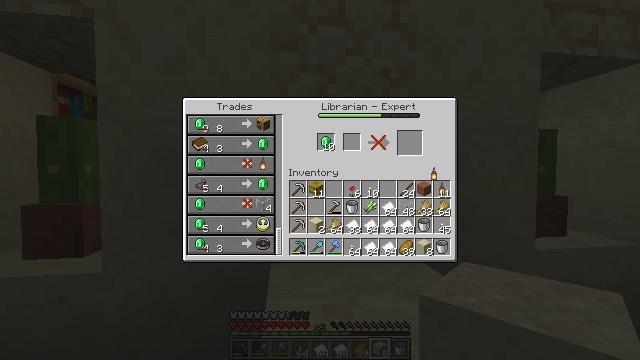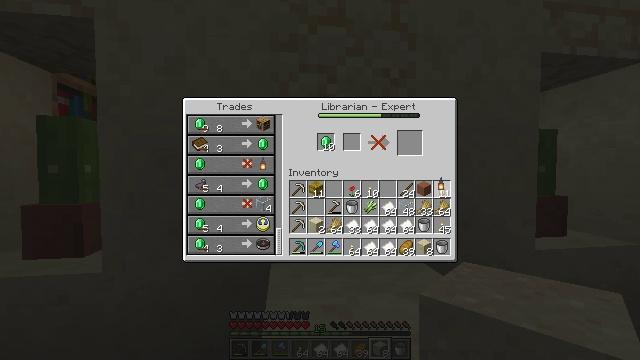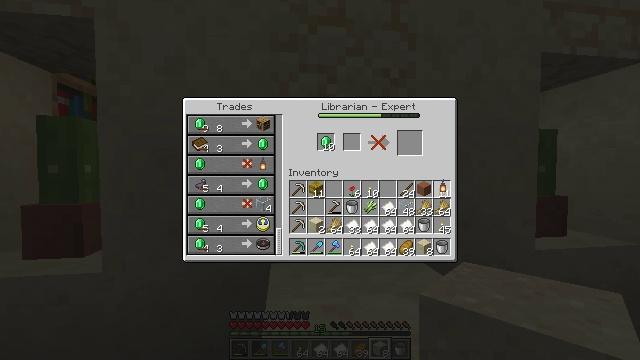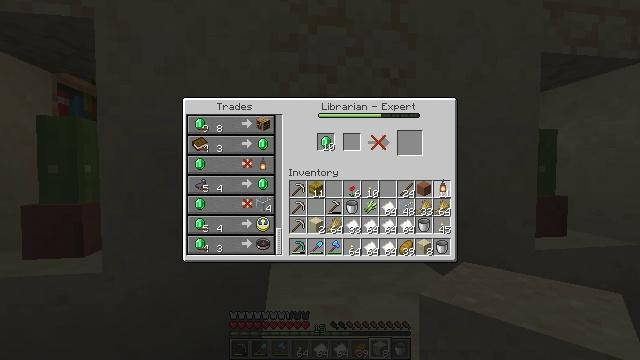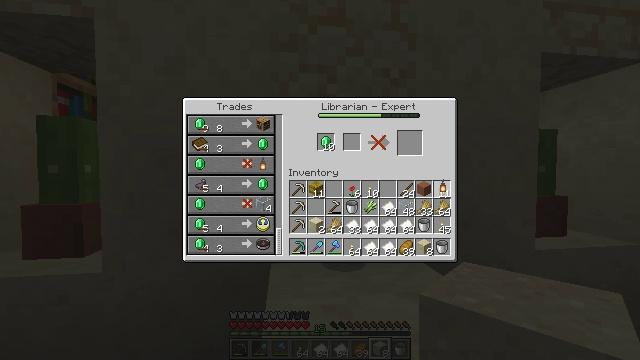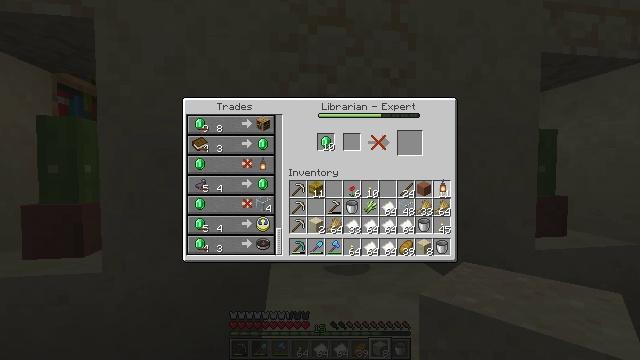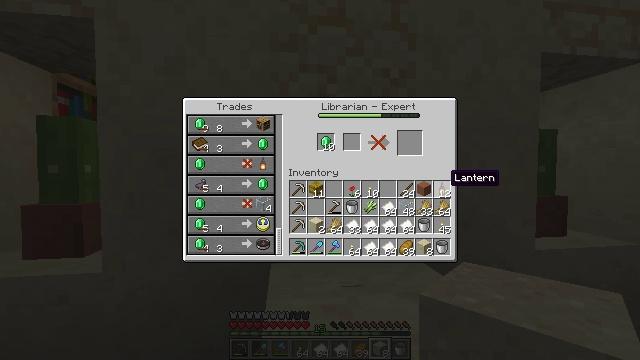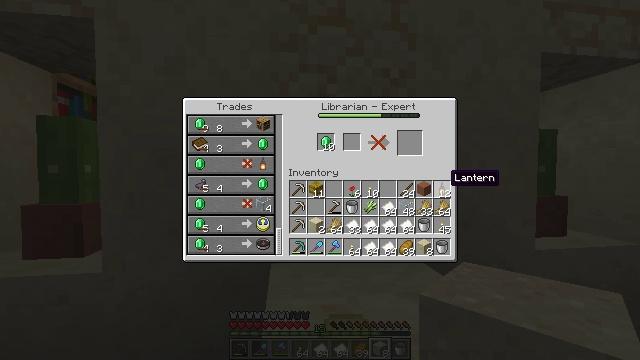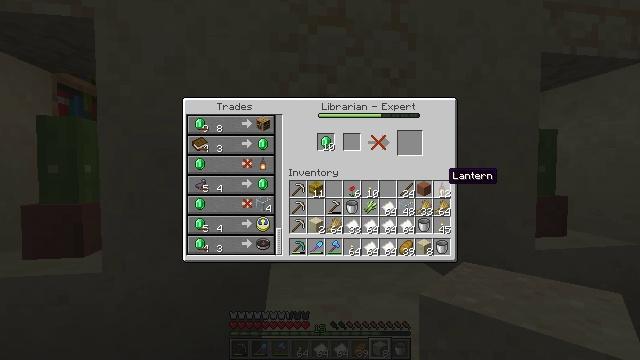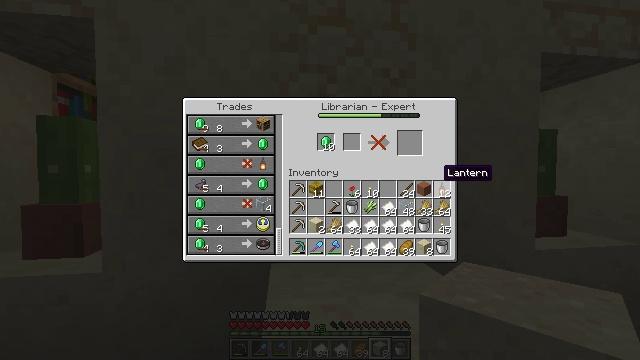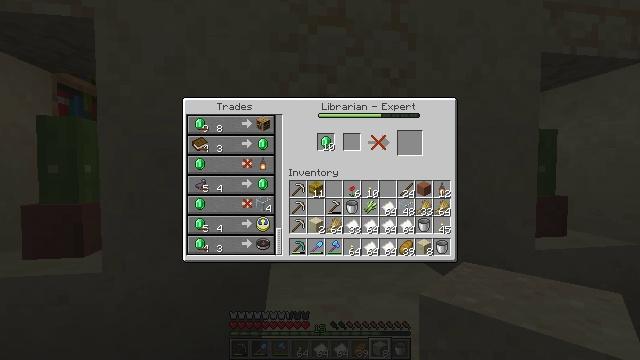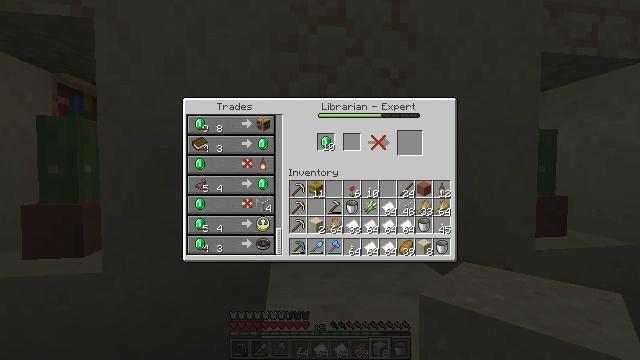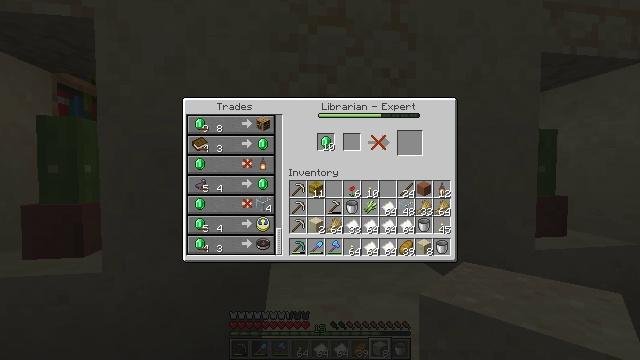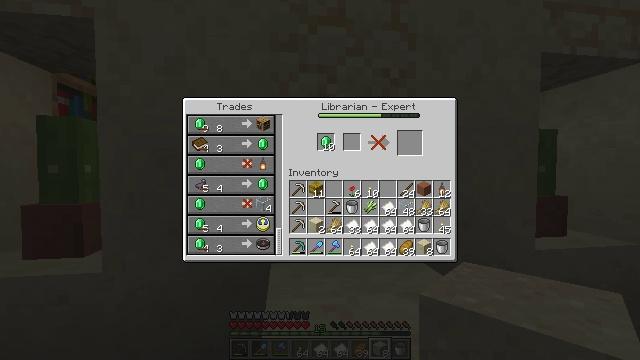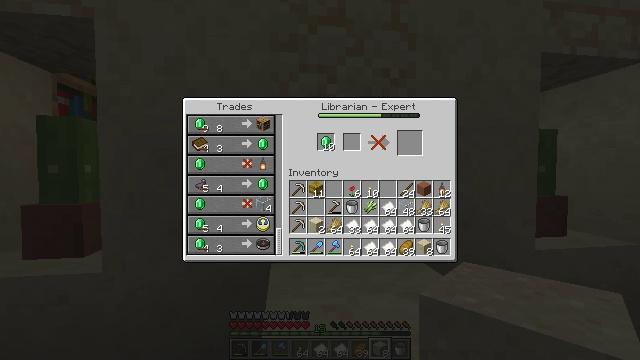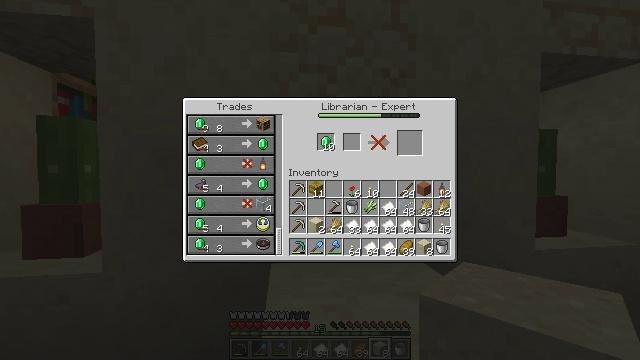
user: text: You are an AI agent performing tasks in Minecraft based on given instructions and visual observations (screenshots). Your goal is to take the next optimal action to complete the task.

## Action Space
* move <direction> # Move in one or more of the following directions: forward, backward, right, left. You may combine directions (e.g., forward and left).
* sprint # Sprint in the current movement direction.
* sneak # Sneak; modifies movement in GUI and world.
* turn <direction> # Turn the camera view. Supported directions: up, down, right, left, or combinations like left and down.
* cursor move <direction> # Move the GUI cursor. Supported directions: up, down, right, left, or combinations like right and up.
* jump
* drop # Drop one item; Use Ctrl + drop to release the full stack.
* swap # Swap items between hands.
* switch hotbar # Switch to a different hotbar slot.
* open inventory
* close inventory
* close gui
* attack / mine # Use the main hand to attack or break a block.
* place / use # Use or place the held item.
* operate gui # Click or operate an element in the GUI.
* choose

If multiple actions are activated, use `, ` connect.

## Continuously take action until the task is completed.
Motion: motion action
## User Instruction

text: Combine redstone and iron ingots in the crafting table to make a compass.
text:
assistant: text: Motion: cursor move right and down, open gui
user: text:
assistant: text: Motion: no_op
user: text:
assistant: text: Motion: operate gui
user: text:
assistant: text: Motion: operate gui
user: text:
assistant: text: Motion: operate gui
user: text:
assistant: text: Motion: no_op
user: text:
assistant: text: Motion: no_op
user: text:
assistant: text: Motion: no_op
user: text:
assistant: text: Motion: no_op
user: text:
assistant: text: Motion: cursor move left
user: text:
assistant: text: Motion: cursor move left
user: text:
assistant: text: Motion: no_op
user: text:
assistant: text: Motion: no_op
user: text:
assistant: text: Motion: no_op
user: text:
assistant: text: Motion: cursor move left
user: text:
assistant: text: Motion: cursor move left
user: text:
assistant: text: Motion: cursor move left
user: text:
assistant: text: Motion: cursor move left
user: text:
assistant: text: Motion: cursor move left
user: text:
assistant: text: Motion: cursor move left
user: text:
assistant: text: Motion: cursor move left
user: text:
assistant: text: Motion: cursor move left
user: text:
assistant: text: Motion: no_op
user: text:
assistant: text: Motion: no_op
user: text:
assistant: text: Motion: no_op
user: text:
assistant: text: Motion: no_op
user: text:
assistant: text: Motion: no_op
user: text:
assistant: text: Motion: no_op
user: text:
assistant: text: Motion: no_op
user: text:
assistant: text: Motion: no_op